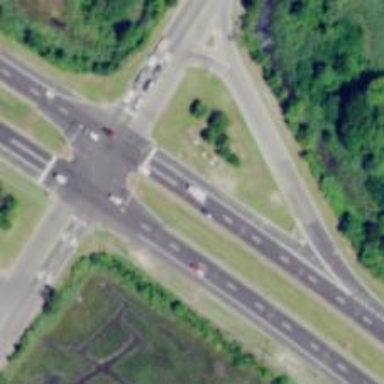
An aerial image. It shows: Trunk highway.